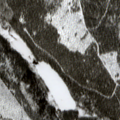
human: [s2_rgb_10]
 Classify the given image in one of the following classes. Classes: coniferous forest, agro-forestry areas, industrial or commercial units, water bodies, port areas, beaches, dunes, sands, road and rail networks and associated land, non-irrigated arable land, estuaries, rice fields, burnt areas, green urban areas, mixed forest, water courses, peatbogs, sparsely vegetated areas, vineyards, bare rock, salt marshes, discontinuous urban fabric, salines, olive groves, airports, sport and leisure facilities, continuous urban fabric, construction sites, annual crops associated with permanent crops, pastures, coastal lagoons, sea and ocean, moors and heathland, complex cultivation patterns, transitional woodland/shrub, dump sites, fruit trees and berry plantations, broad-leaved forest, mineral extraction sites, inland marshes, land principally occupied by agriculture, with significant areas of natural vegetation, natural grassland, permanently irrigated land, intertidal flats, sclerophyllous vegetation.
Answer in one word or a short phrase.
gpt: coniferous forest, mixed forest, transitional woodland/shrub, peatbogs